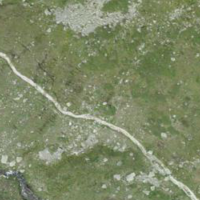
EUNIS habitat code: 26
Species observed at this site:
Chamaenerion angustifolium
Gentiana bavarica
Sempervivum montanum
Geum montanum
Bartsia alpina